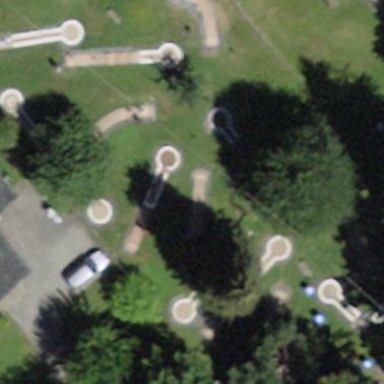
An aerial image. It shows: Miniature golf course.